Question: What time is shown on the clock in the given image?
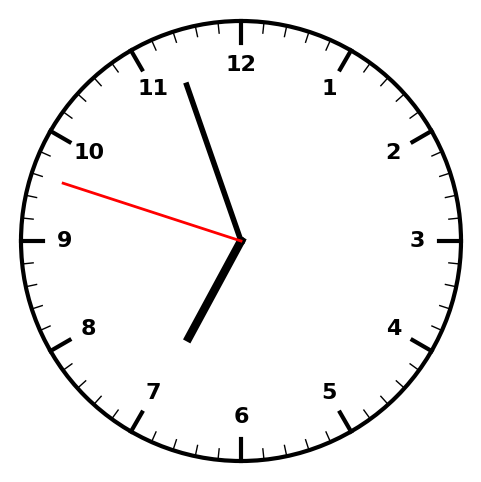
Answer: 06:56:48